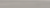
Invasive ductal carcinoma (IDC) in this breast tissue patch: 0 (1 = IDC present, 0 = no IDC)